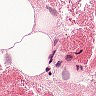
Metastatic tissue present: no